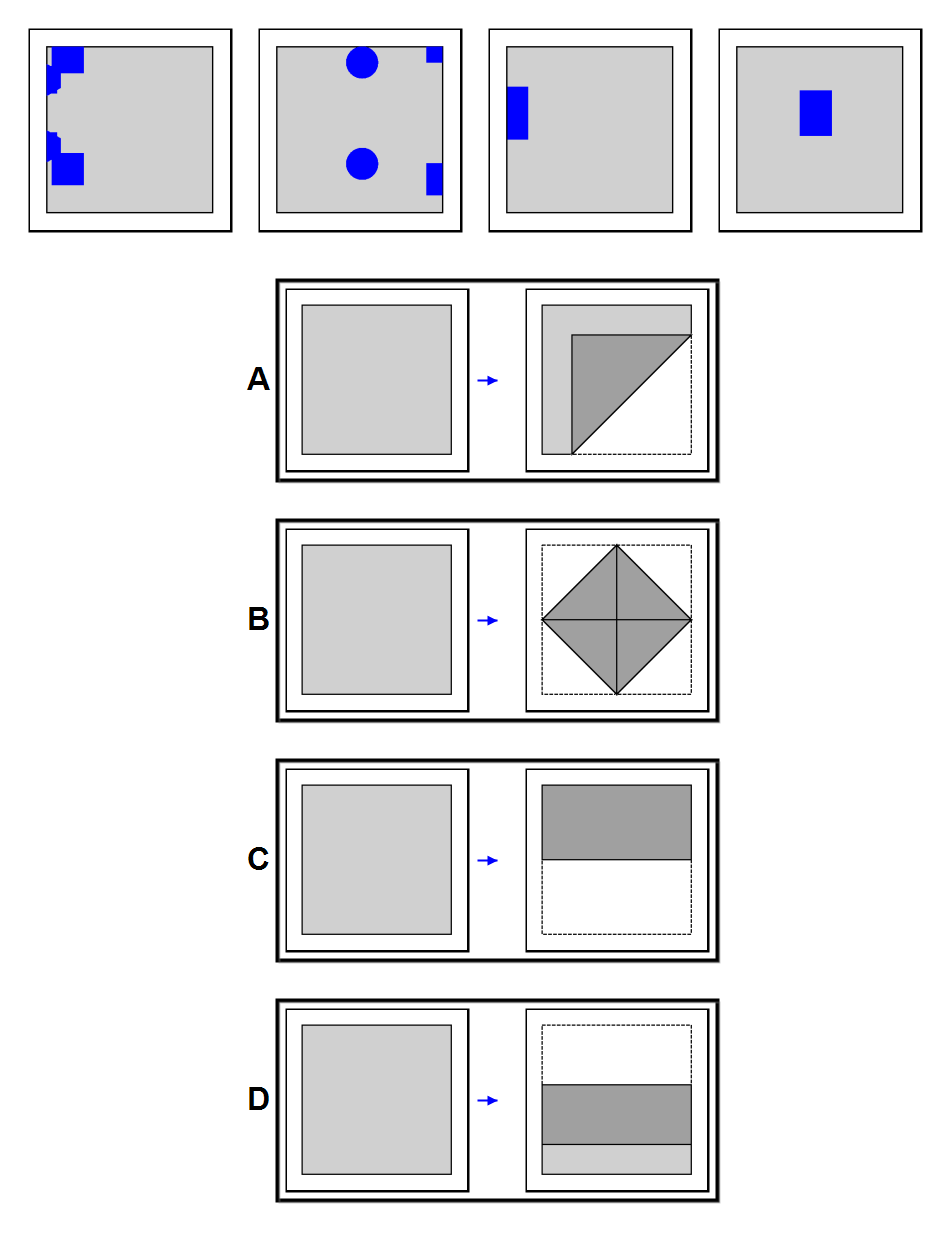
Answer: D